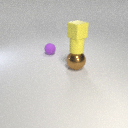
small purple rubber sphere to the left of large brown metal sphere